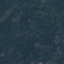
Label: Forest